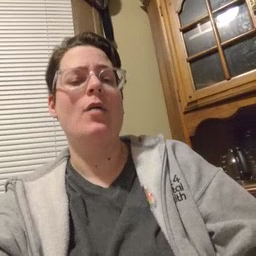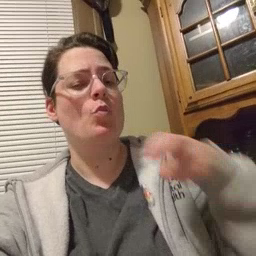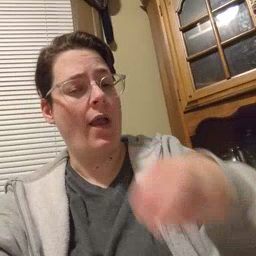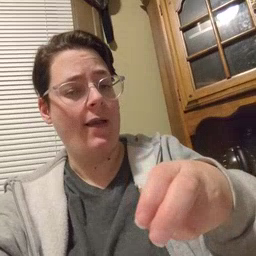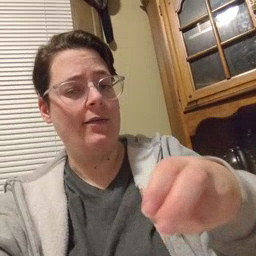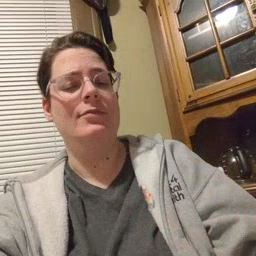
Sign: ride